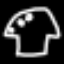
Label: mushroom